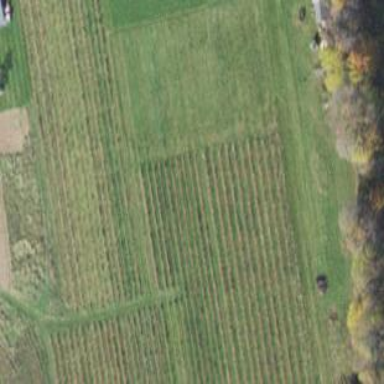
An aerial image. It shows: Beautiful vineyard in the countryside.